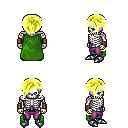
a pixel art fantasy rpg character, male body template, skeleton, green cape, magenta pants, gold pixie cut hairstyle, leather bracers, metal boots, four views (front, back, left, right), 2x2 character sprite sheet, small pixel art, hard edges, no anti-aliasing